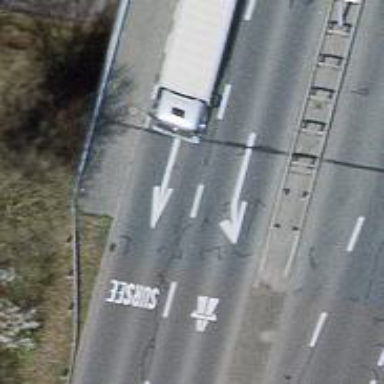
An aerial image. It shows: Primary highway bridge with asphalt surface.